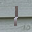
Label: 1